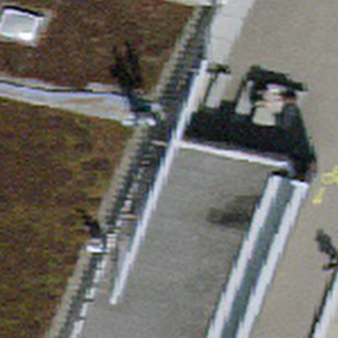
Label: other